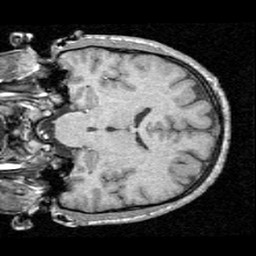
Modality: T1w
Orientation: coronal
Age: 23
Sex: male